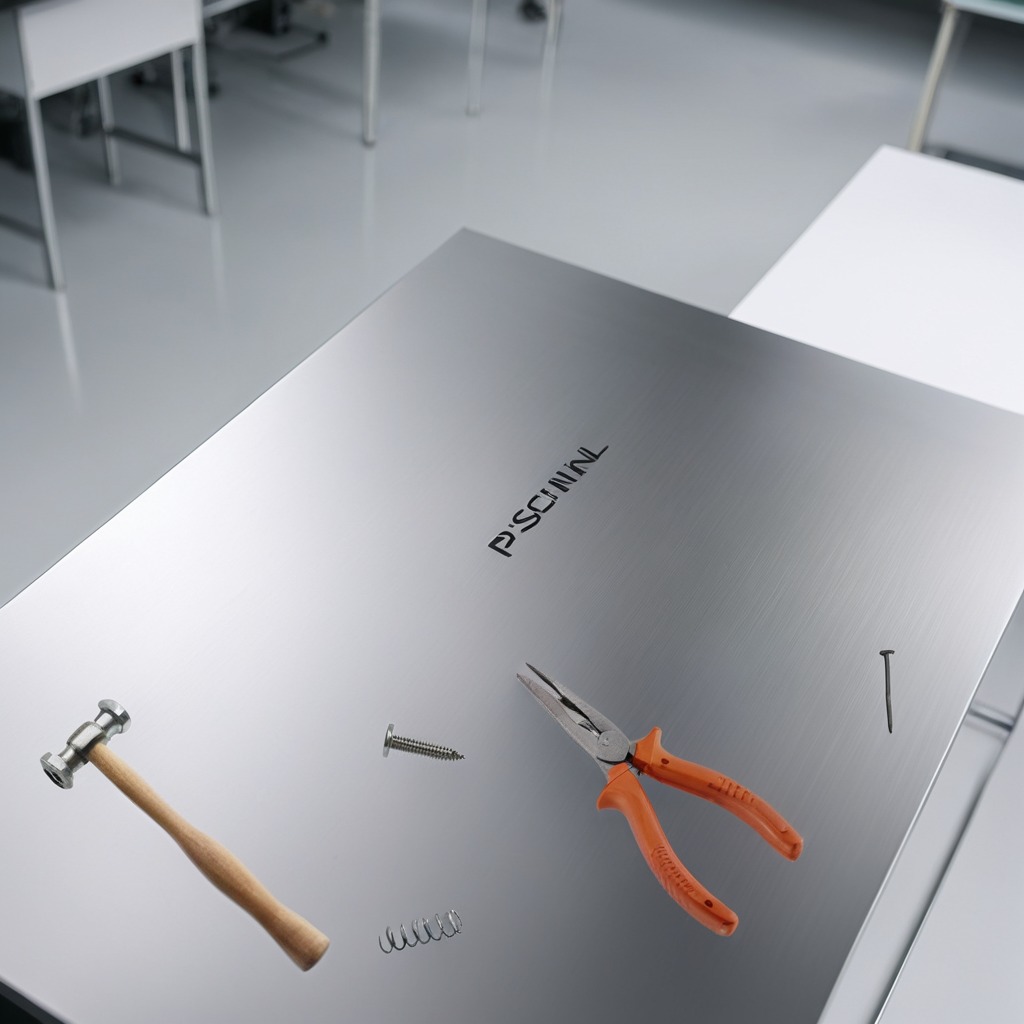
A hammer, an iron nail, a metal machine screw, a coiled metal spring, and a pair of pliers are lying on a stainless steel table in a high-end prototyping lab.